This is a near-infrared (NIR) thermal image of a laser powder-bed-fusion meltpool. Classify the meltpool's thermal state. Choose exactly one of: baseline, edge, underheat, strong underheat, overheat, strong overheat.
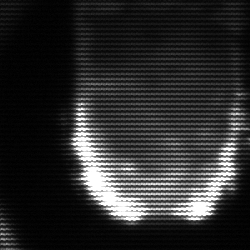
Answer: baseline